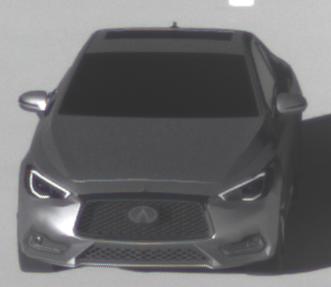
Make: Infiniti
Model: Q60 2.0t
Detailed model: Q60 (V37)
Model produced from: 2016/10
Model produced until: 2018/08
Doors: 2
Color: gray
Road condition: dry road
Daytime: morning or afternoon
Contrast: high contrast